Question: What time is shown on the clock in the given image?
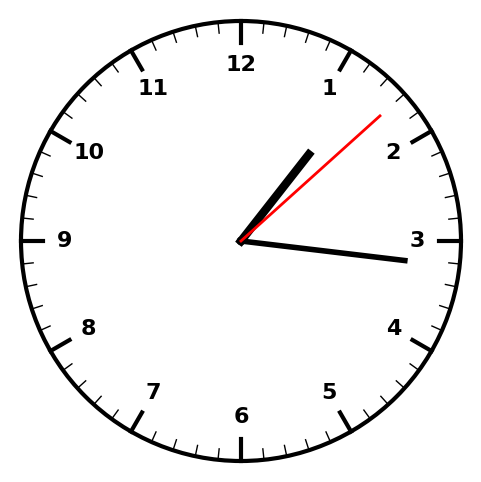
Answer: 01:16:08